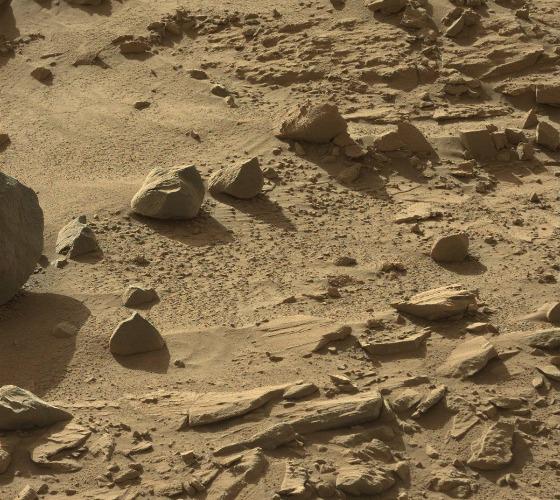
Terrain classes present: Bedrock, Gravel / Sand / Soil, Rock, Shadow